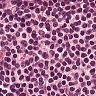
Metastatic tissue present: no